Question: As shown in the below table 'grid_cell_data', I have 'geometryOfCellRepresentativeToTreatment' and 'geometryOfCellRepresentativeToBuffer' columns, and they contain geometries.
I want to apply both of 'ST_AsMVTGeom' and 'ST_AsMVT'
as stated in the PostGIS documentation, 'ST_AsMVT' takes a geometry column. but when I execute the following code:
'''
SELECT ST_AsMVT(grid_cell_data.geometryOfCellRepresentativeToTreatment)
AS geom
FROM grid_cell_data
'''
I get the following error:
'''
pgis_asmvt_transfn: parameter row cannot be other than a rowtype
'''
please let me know how to use both of functions 'ST_AsMVTGeom' and 'ST_AsMVT'
:

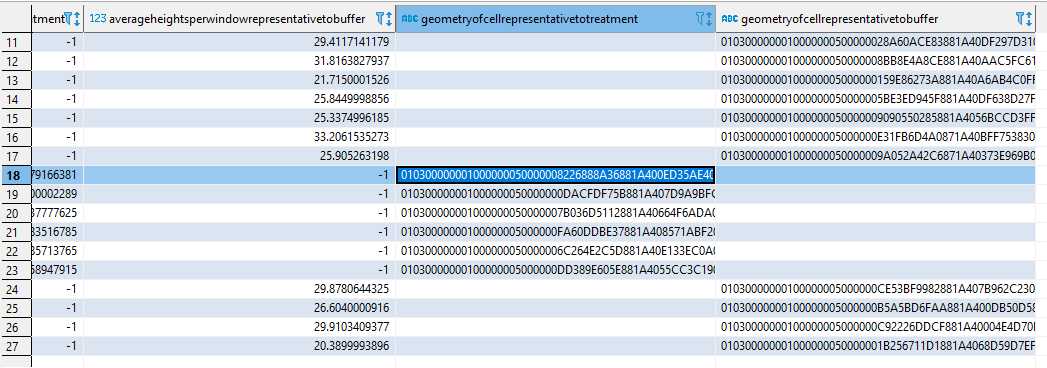
Answer: The function 'ST_AsMVT' expects a row containing a geometry, not simply a geometry. One option to use it is to select the records in a 'CTE' or 'subquery', so that you can chose which columns of your table are going to be used, e.g. 'name' and 'geometryOfCellRepresentativeToTreatment':
'''
SELECT ST_AsMVT(g) FROM (
SELECT name,geometryOfCellRepresentativeToTreatment
FROM grid_cell_data) g;
'''
Or if you wish to use the whole record:
'''
SELECT ST_AsMVT(grid_cell_data)
FROM grid_cell_data
'''
Regarding 'ST_AsMVTGeom' you must provide at least a geometry and a the geometric bounds of the tile contents to make it work:
'''
SELECT
ST_AsText(
ST_AsMVTGeom(
geometryOfCellRepresentativeToTreatment,
-- change to the envelope that suits your data set
ST_MakeBox2D(ST_Point(0, 0), ST_Point(4096, 4096))))
FROM grid_cell_data;
'''
Or combining both functions (see <URL>:
'''
WITH j AS (
SELECT
ST_AsMVTGeom(
geometryOfCellRepresentativeToTreatment,
ST_MakeBox2D(ST_Point(0, 0), ST_Point(4096, 4096)))
FROM grid_cell_data
)
SELECT ST_AsMVT(j.*) FROM j;
'''
Demo: <URL>